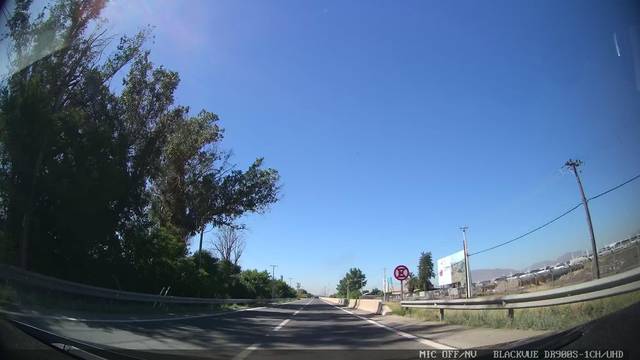
Region: Chile
Coordinates: -33.392, -70.783